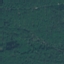
Label: Forest